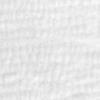
Label: no_change